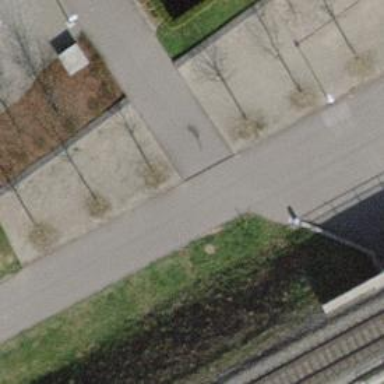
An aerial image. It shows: Footway surfaced with paving stones.